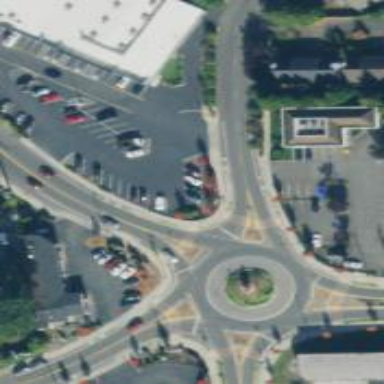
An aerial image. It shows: Asphalt road that is secondary route leading to roundabout.